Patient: sex M, age 49
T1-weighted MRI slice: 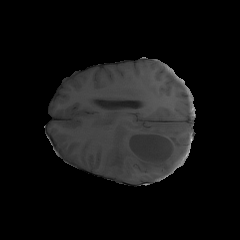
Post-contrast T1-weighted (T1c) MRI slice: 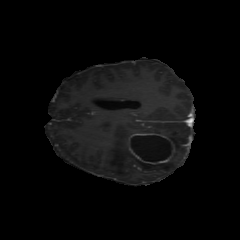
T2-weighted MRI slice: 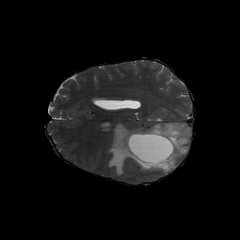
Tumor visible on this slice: yes
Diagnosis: Astrocytoma, IDH-mutant
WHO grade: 4